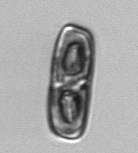
Label: Ephemera